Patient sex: M
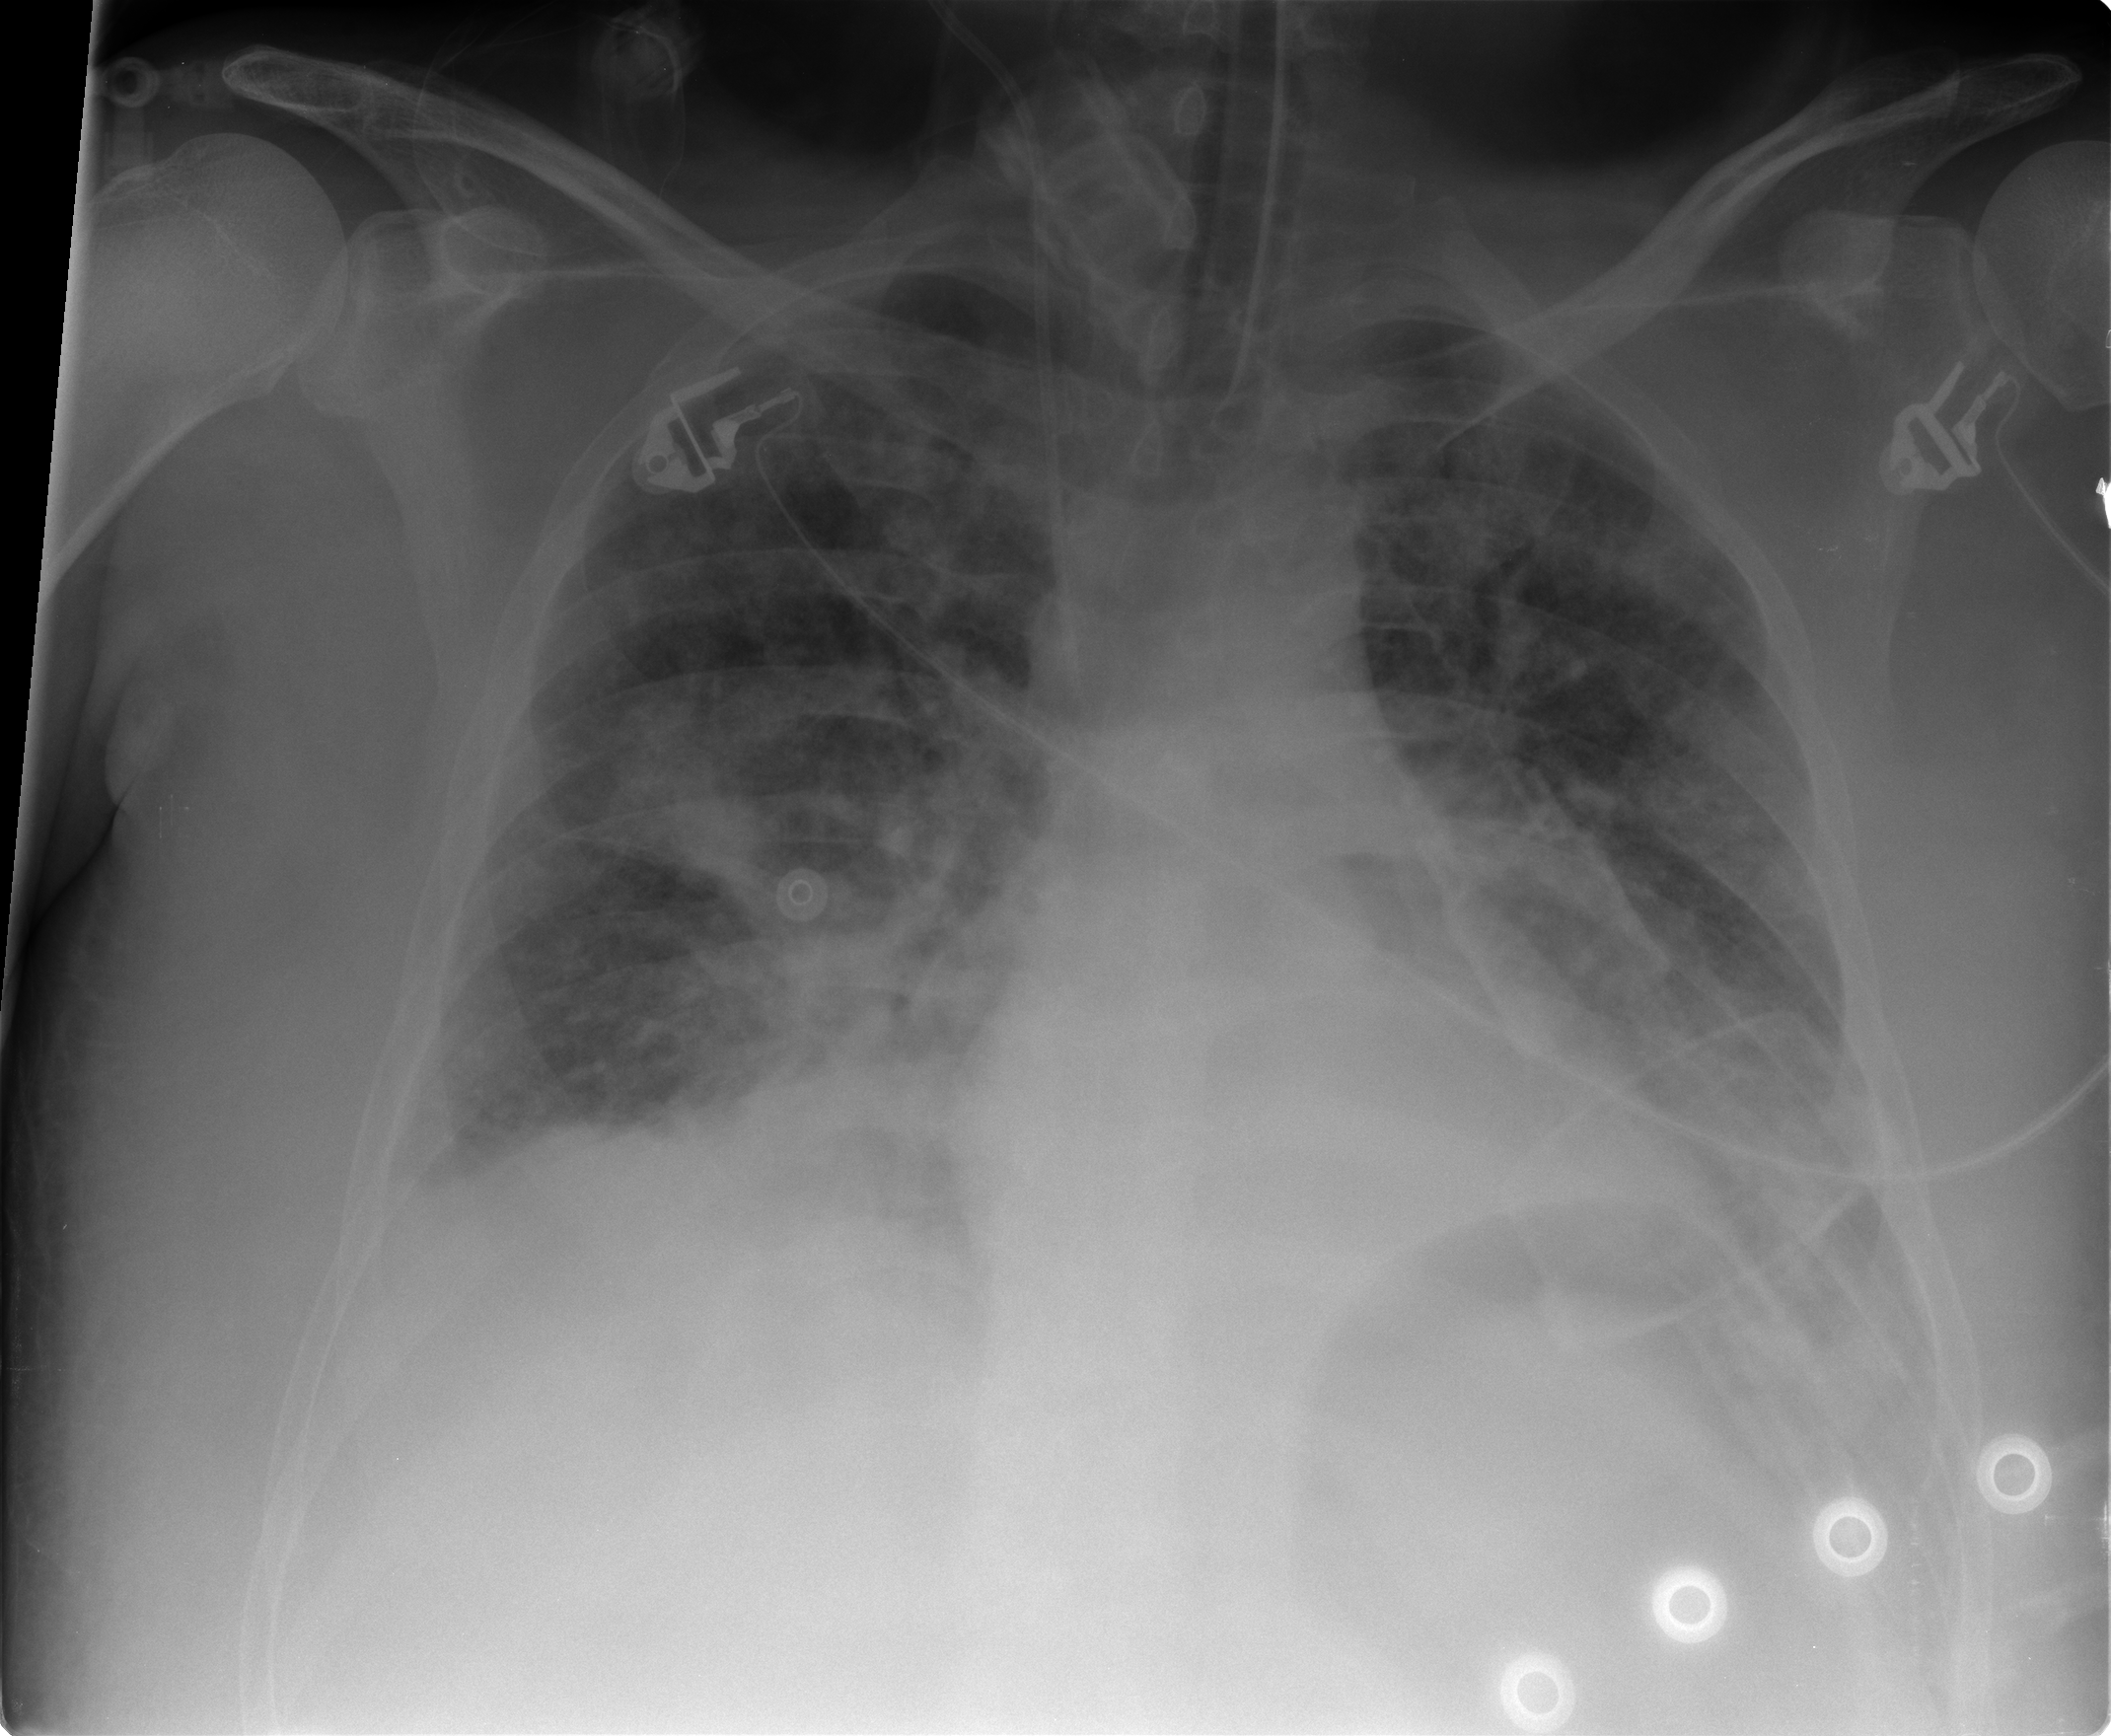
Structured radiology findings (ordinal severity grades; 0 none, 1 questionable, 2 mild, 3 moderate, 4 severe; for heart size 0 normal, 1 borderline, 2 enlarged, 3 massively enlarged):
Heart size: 0
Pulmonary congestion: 0
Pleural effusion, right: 0
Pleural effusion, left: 0
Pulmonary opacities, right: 3
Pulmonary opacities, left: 3
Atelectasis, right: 3
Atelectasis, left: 3